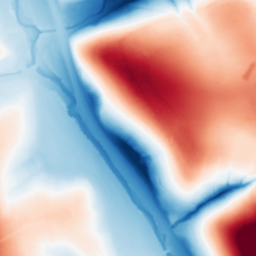
Category: classical
Decomposition family: gaussian
Decomposition parameters: sigma: 50
Upsampling method: bilinear
Upsampling parameters: scale: 2
Upsampling scale: 2